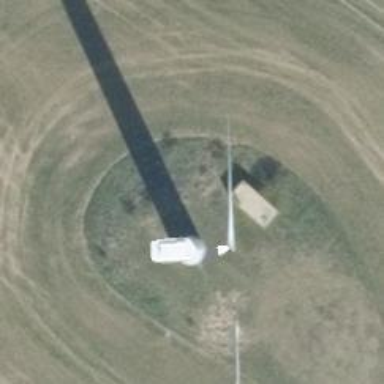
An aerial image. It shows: Wind generator powered by horizontal-axis wind turbine.